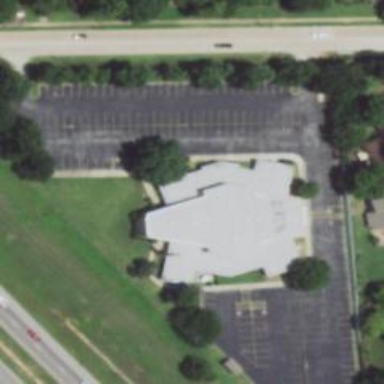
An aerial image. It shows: Beautiful church building.